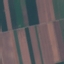
Label: AnnualCrop